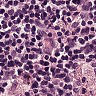
Metastatic tissue present: no